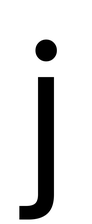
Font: Poppins-Regular